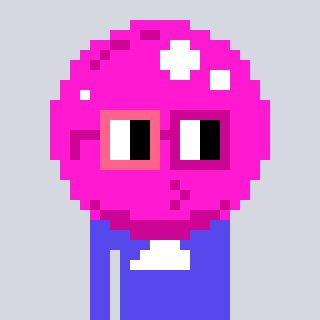
a pixel art character with square pink and red glasses, a bubblegum-shaped head and a computerblue-colored body on a cool background